Current action and preconditions to check: trajectory_clear

Your task: For each precondition in the list above, predict whether it will hold at this action.

Consider the current scene as observed from the mobile robot's camera, and analyze the predicted future states of all dynamic agents (e.g., people, animals, vehicles, or any moving entities) within the NEXT SECOND.

IMPORTANT: Only answer "very likely" if you are absolutely certain—based on strong, clear evidence—that a dynamic agent will violate the precondition in the predicted future state. Do NOT answer "very likely" for unlikely, ambiguous, or low-probability risks.

Ask yourself for each precondition: Is there a high probability, with clear and convincing evidence, that the predicted future states of any dynamic agent will interfere with the predicted future state of the currently executing action within the NEXT SECOND, causing that precondition to fail?

Assess the risk level based on these predictions. Use "likely" or "very likely" if motions create a clear risk of interference.

Use "neutral" or "improbable" if agents are nearby but their predicted paths are clearly diverging or non-conflicting.

Failure Risk Categories: "very improbable", "improbable", "neutral", "likely", "very likely"

Answer Format: Output ONLY the probability_of_failure value from these categories: "very improbable", "improbable", "neutral", "likely", "very likely"

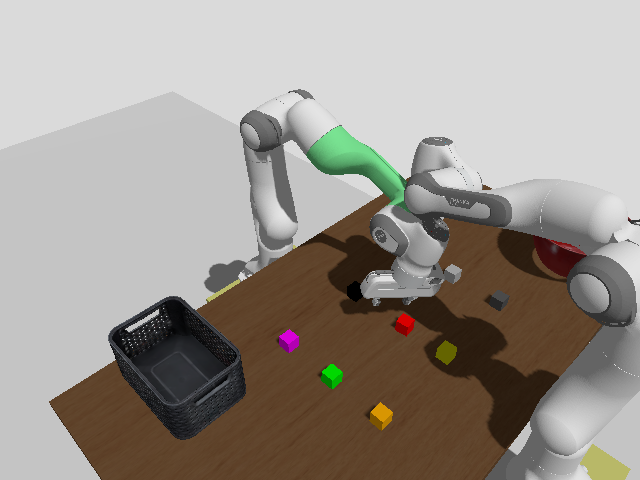

Answer: likely